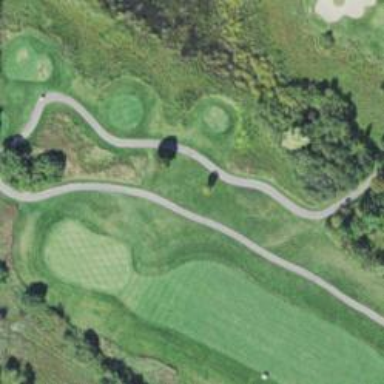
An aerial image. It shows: Service road designated as golf cart path.